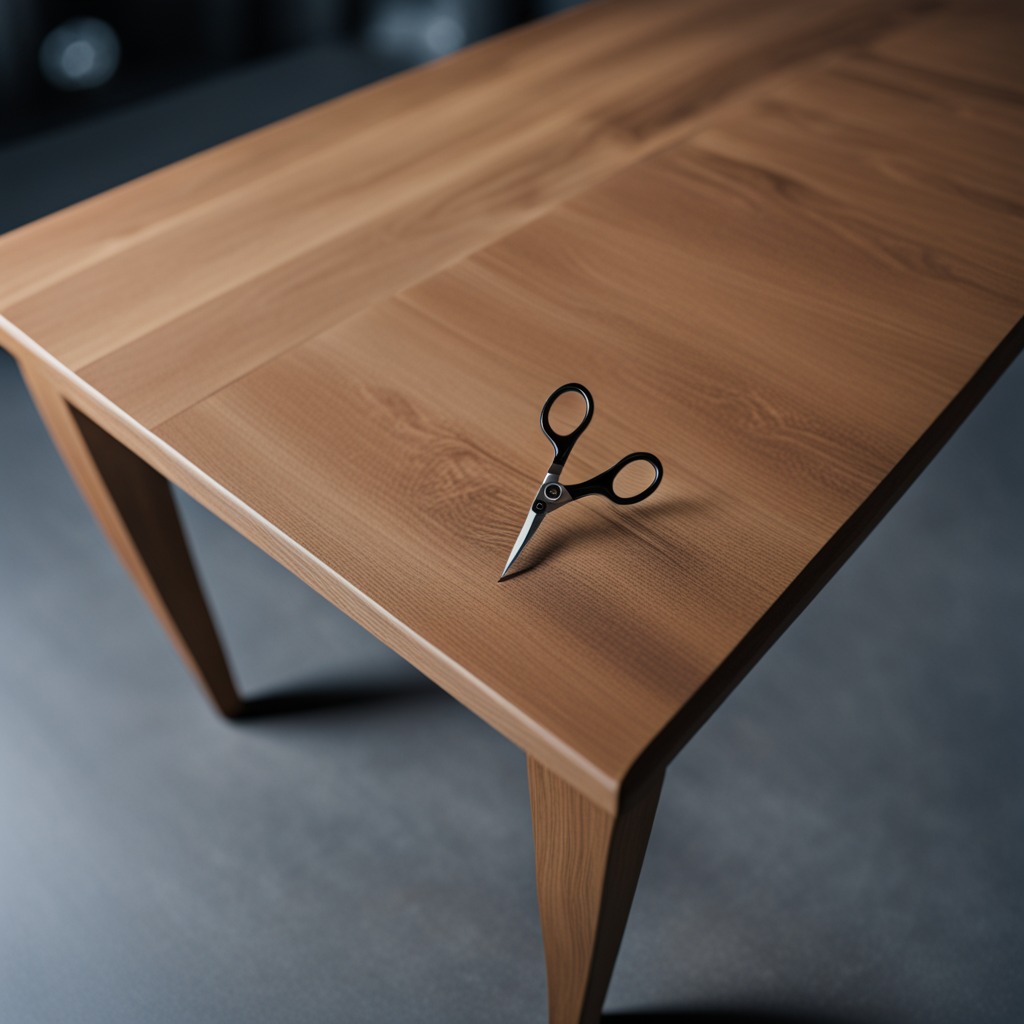
A scissor lies on the table in the garage at twilight.